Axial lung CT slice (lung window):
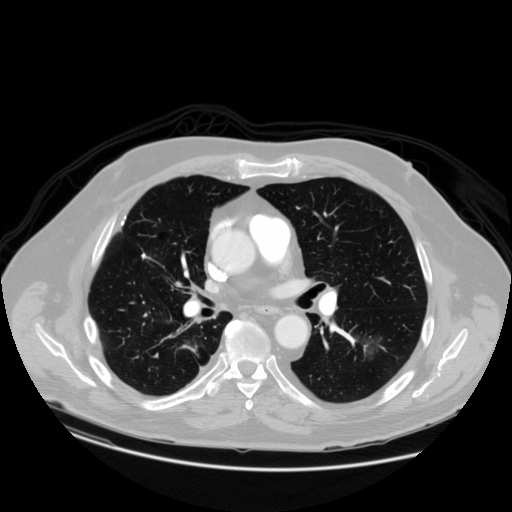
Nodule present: yes
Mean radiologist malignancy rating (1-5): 2